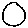
Label: circle